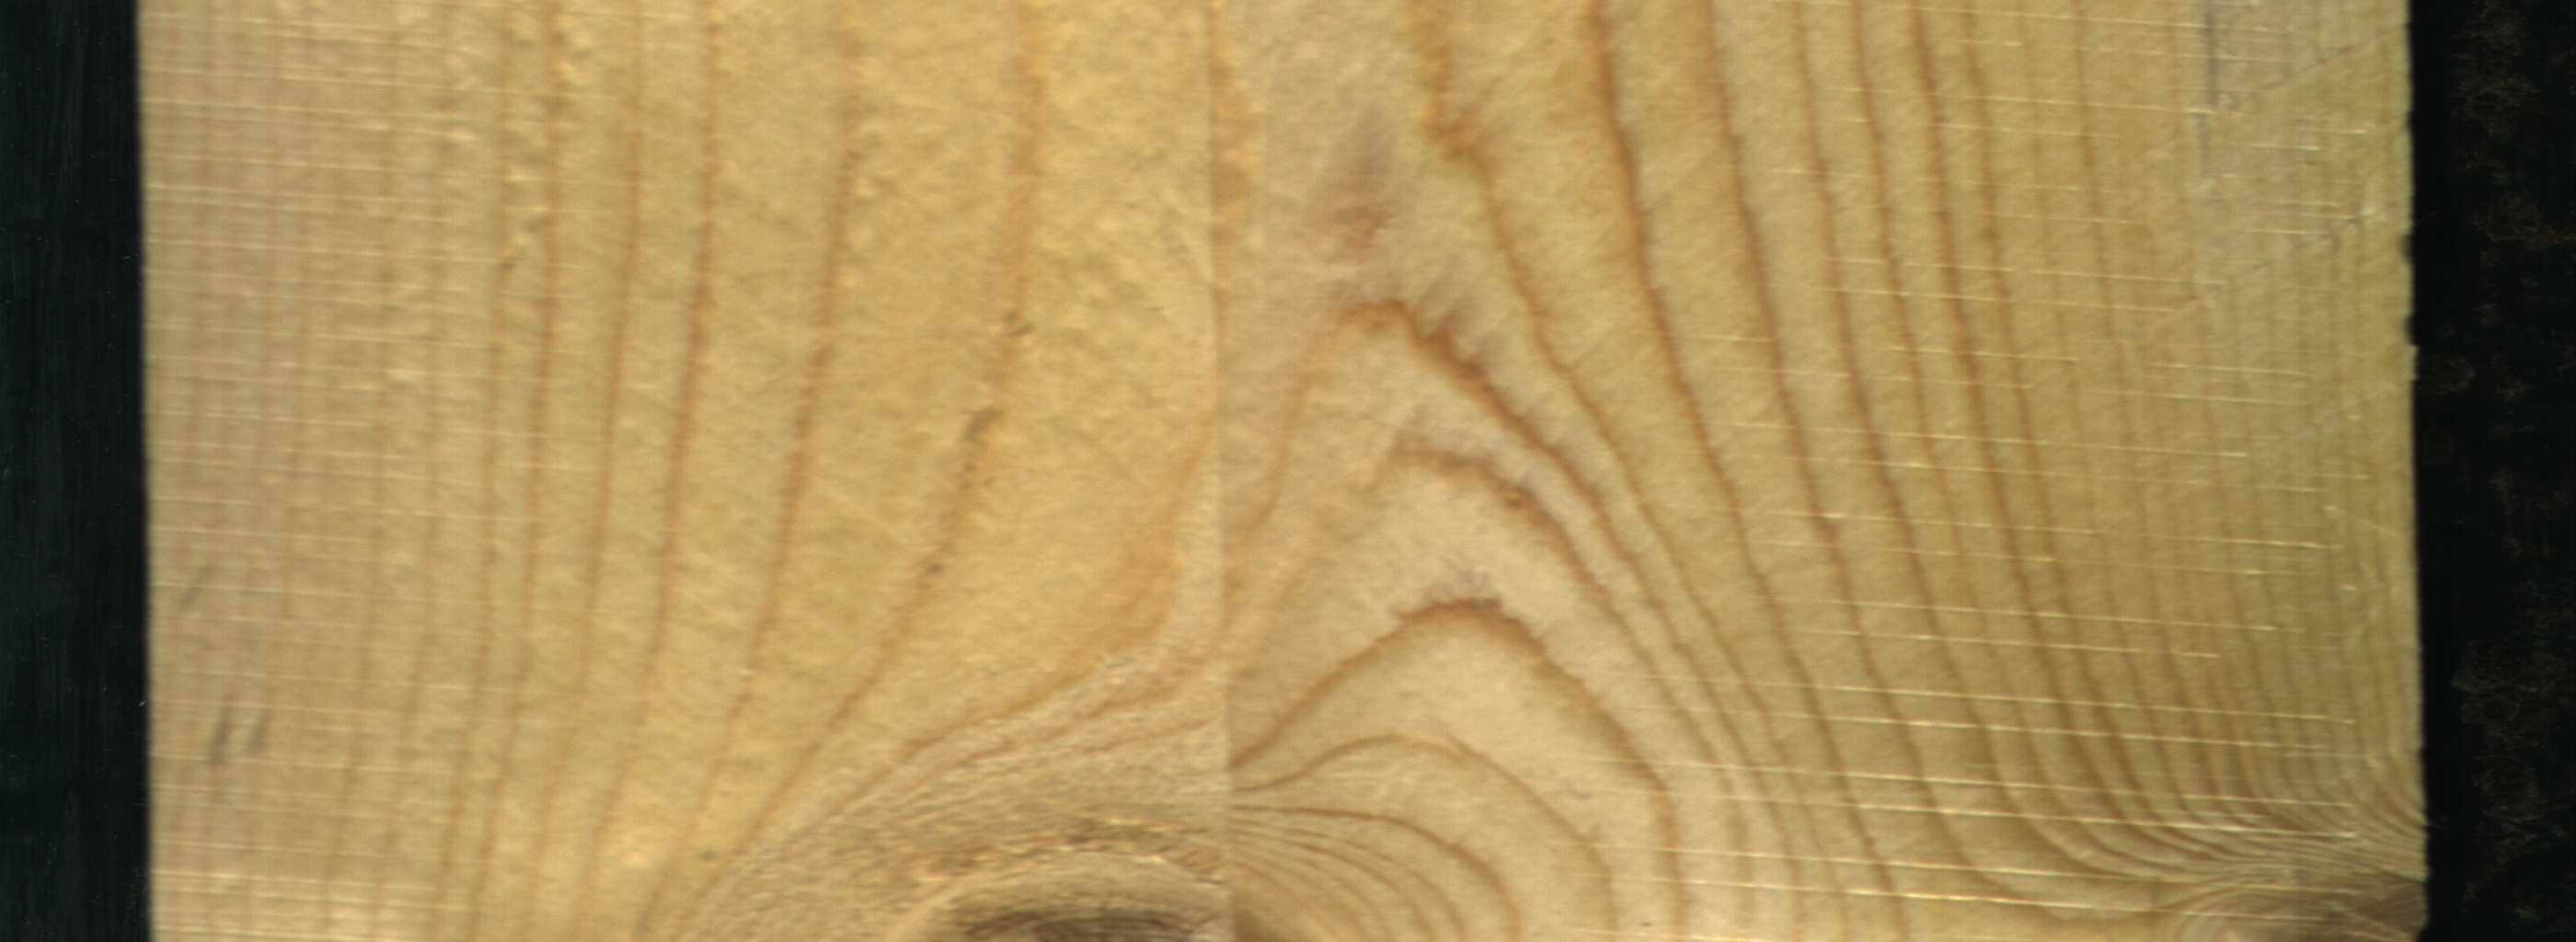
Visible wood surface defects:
Live_Knot
Live_Knot